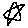
Label: star